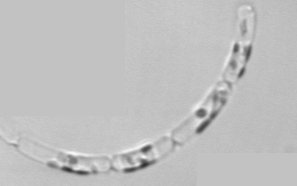
Label: Guinardia_striata